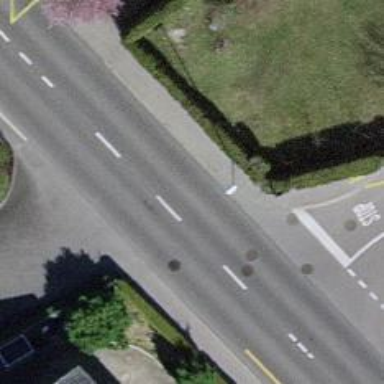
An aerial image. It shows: Zebra crossing on the road.